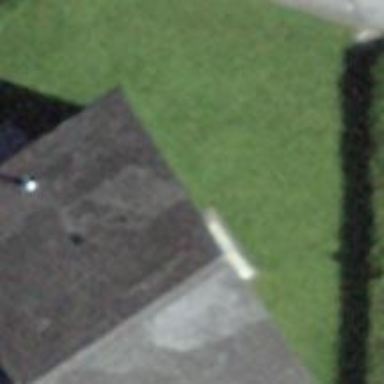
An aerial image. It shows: Building with ridged roof.